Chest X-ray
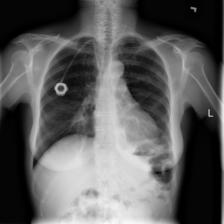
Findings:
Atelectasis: negative
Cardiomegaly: negative
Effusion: negative
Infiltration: negative
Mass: negative
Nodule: negative
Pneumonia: negative
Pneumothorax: negative
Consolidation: negative
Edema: negative
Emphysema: negative
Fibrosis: negative
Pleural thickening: negative
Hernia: negative